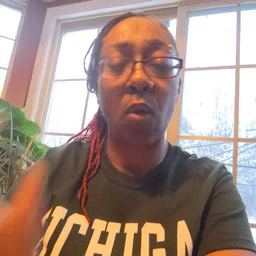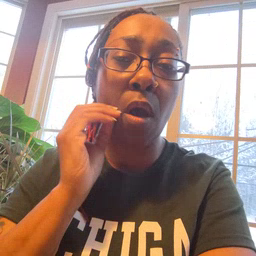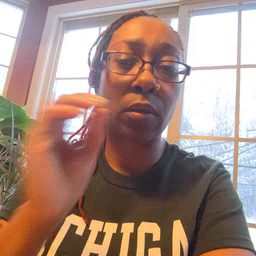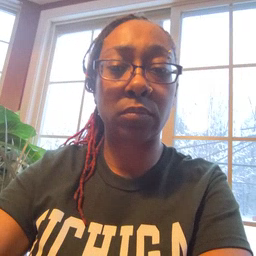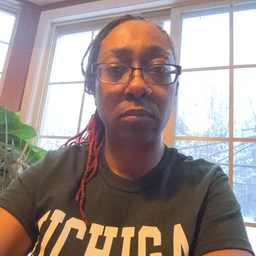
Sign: home